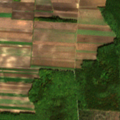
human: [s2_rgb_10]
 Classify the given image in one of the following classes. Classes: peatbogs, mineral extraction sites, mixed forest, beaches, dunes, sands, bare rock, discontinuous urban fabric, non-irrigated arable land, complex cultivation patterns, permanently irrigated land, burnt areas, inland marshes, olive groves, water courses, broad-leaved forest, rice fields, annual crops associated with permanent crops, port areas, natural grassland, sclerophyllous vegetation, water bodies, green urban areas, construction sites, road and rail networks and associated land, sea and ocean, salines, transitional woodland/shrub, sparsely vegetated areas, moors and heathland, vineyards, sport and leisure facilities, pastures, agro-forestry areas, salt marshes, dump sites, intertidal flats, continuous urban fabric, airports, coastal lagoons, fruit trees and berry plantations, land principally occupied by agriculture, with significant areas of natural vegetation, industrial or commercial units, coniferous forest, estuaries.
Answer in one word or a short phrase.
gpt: non-irrigated arable land, vineyards, broad-leaved forest, transitional woodland/shrub